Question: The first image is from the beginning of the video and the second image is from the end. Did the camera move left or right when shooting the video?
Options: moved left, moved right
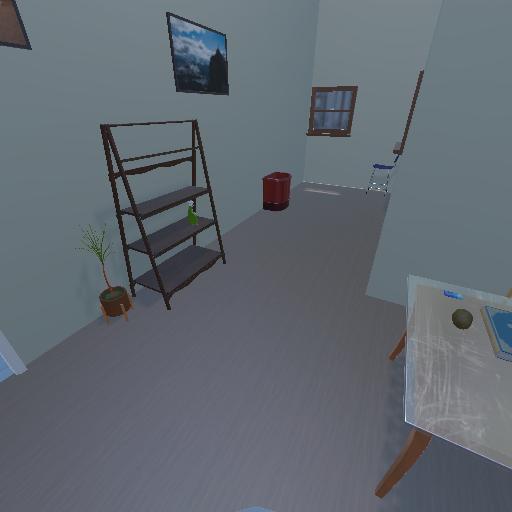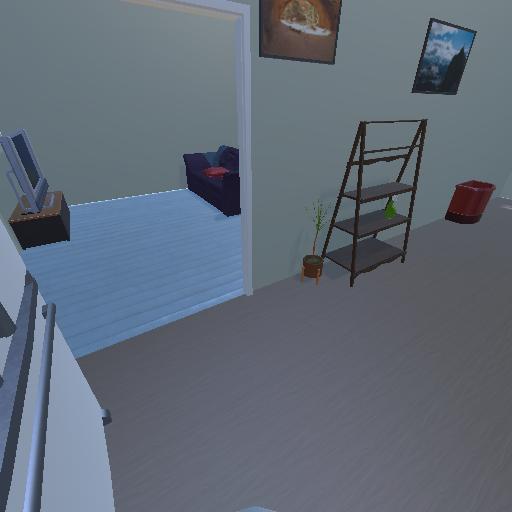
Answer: moved left